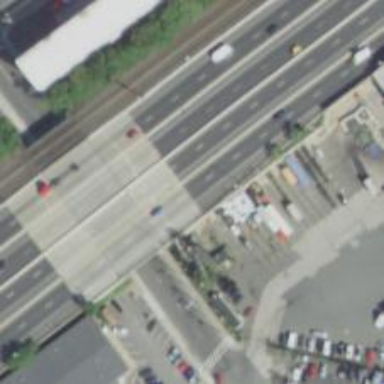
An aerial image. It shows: Urban freeway bridge over motorway.